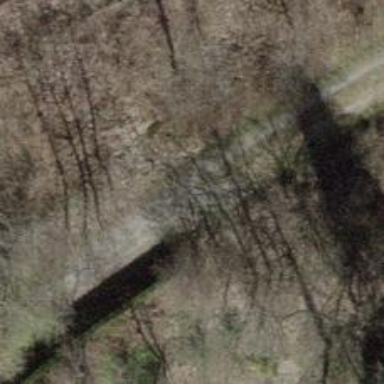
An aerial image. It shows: Dirt track road with grade 3 tracktype.